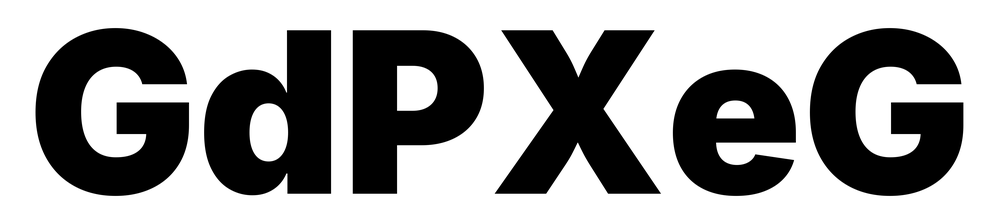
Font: Inter_Black